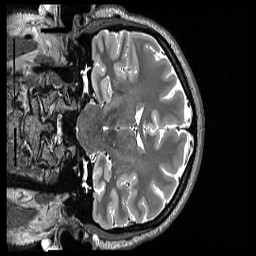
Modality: T2w
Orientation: coronal
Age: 25
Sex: female
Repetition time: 3.2 s
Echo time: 0.563 s